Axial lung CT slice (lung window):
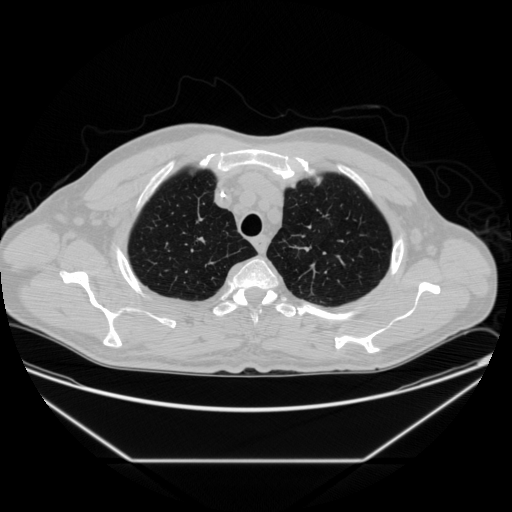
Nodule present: no